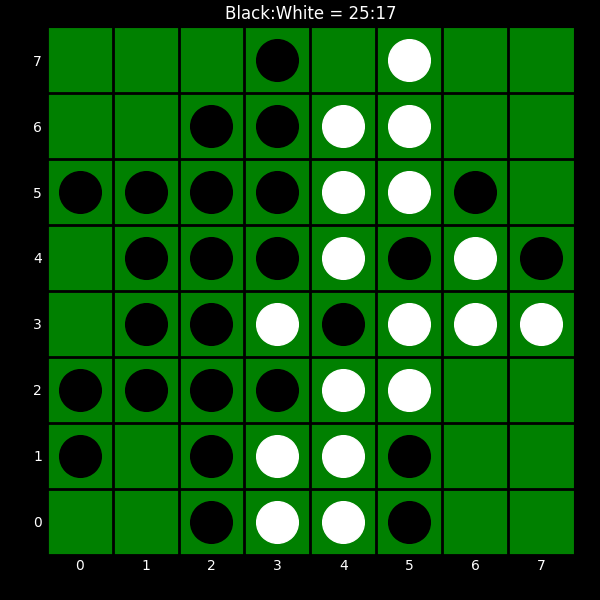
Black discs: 25
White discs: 17